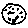
Label: moon